Question: I'm trying to make a sign-in form with Qt5.0.1. I created 2 Widgets and I put my labels and line edits in one of them, and my button in other one. Then I put these 2 widgets in a QVBoxLayout, but the space between two widget in layout is more than purpose. I tried setSpacing and setContentsMargin but they didn't work for this program.
'''
vhandle->setSpacing(0);
vhandle->setMargin(0);
vhandle->setContentsMargins(0,0,0,0);
vhandle->addWidget(handle,0, Qt::AlignTop);
vhandle->addWidget(handle2,0, Qt::AlignTop);
'''
but nothing changed in space between two widgets:

what should I do?
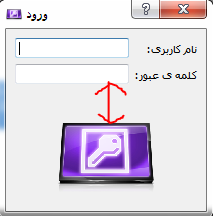
Answer: The issue is not the margin settings of the 'QVboxLayout', but the margin settings of the layout of your container widgets and the spacing setting of the QVBoxLayout. You already have set the spacing to 0, this should be fine. In addition, assumed that 'upperWidgetLayout' is the layout of the upper widget and 'lowerWidgetLayout' the layout of the lower widget, try
'''
upperWidgetLayout->setContentsMargins(-1, -1, -1, 0);
lowerWidgetLayout->setContentsMargin(-1, 0, -1, -1);
'''
This sets the bottom margin of the upper widget's layout and the top margin of the lower widget's layout to 0, so that there is no space between the contents of the two widgets:

Temporarily coloring the various widgets is usually a good approach to track down such issues. You can also use Qt Designer to design the UI and have a look at the source code which is being generated (or use the .ui file directly in your project).